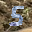
Label: 5